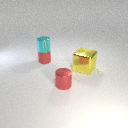
large yellow metal cube in front of small red metal cylinder